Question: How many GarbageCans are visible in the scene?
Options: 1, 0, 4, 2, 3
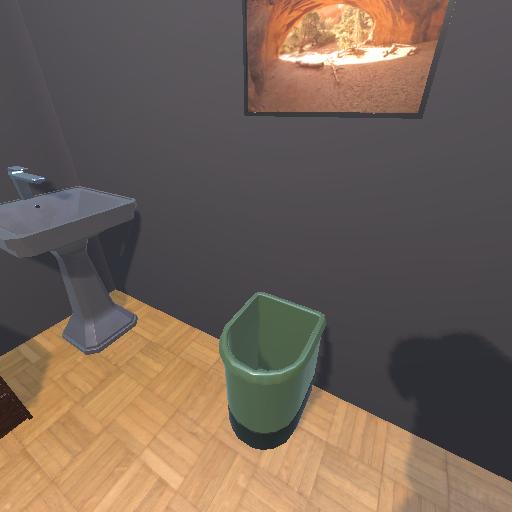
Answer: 1